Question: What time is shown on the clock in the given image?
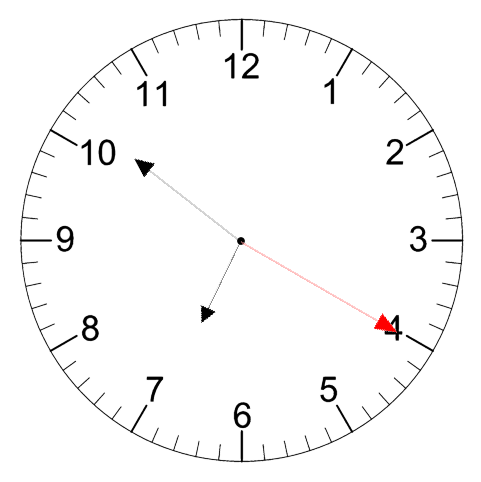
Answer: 06:51:20